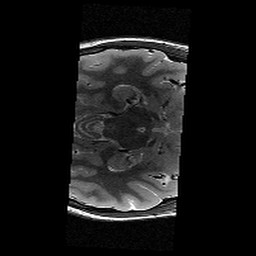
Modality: T2w
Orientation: axial
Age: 14
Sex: female
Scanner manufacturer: siemens
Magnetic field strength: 3 T
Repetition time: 9.23 s
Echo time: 0.067 s